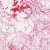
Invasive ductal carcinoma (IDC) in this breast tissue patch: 0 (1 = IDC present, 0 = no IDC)